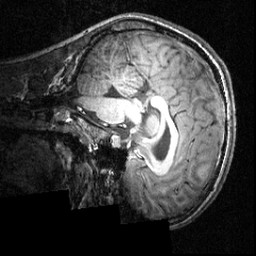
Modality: T1w
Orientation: sagittal
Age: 12
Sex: male
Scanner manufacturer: siemens
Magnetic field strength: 3.951 T
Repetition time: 1.5 s
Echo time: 0.00335 s